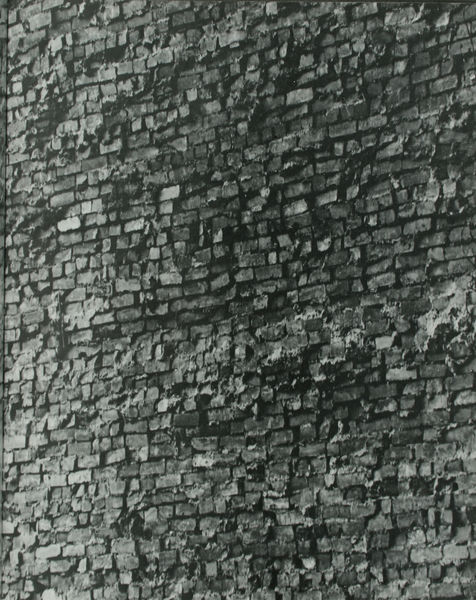
Titel: Brick Wall
Künstler: Sol Lewitt
Standort: New Britain, Conn.
Institution: Museum of American Art
Schlagwörter: dunkel, felsen, schatten, weiß, ausschnitt, grau, hell, holz, licht, schwarz, gebäude, haus, muster, wand, stein, steine, turm, fels, mauer, ziegel, klein, monochrom, backstein, foto, fotografie, denkmal, mauerwerk, reihen, ziegelwand, backsteinmauer, struktur, baumrinde, fotographie, backsteine, ziegelmauer, ziegelsteinmauer, kompakt, steien, kleinteilig, monoton, mörtel, klötzchen